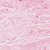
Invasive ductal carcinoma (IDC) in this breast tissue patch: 0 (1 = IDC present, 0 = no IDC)